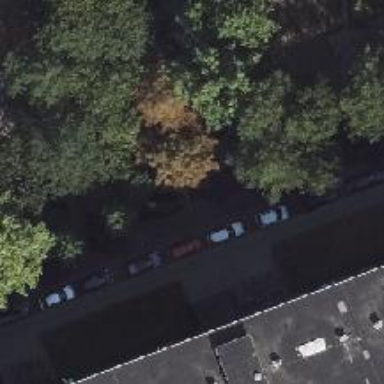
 there is parallel on-street parking lane."